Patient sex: M
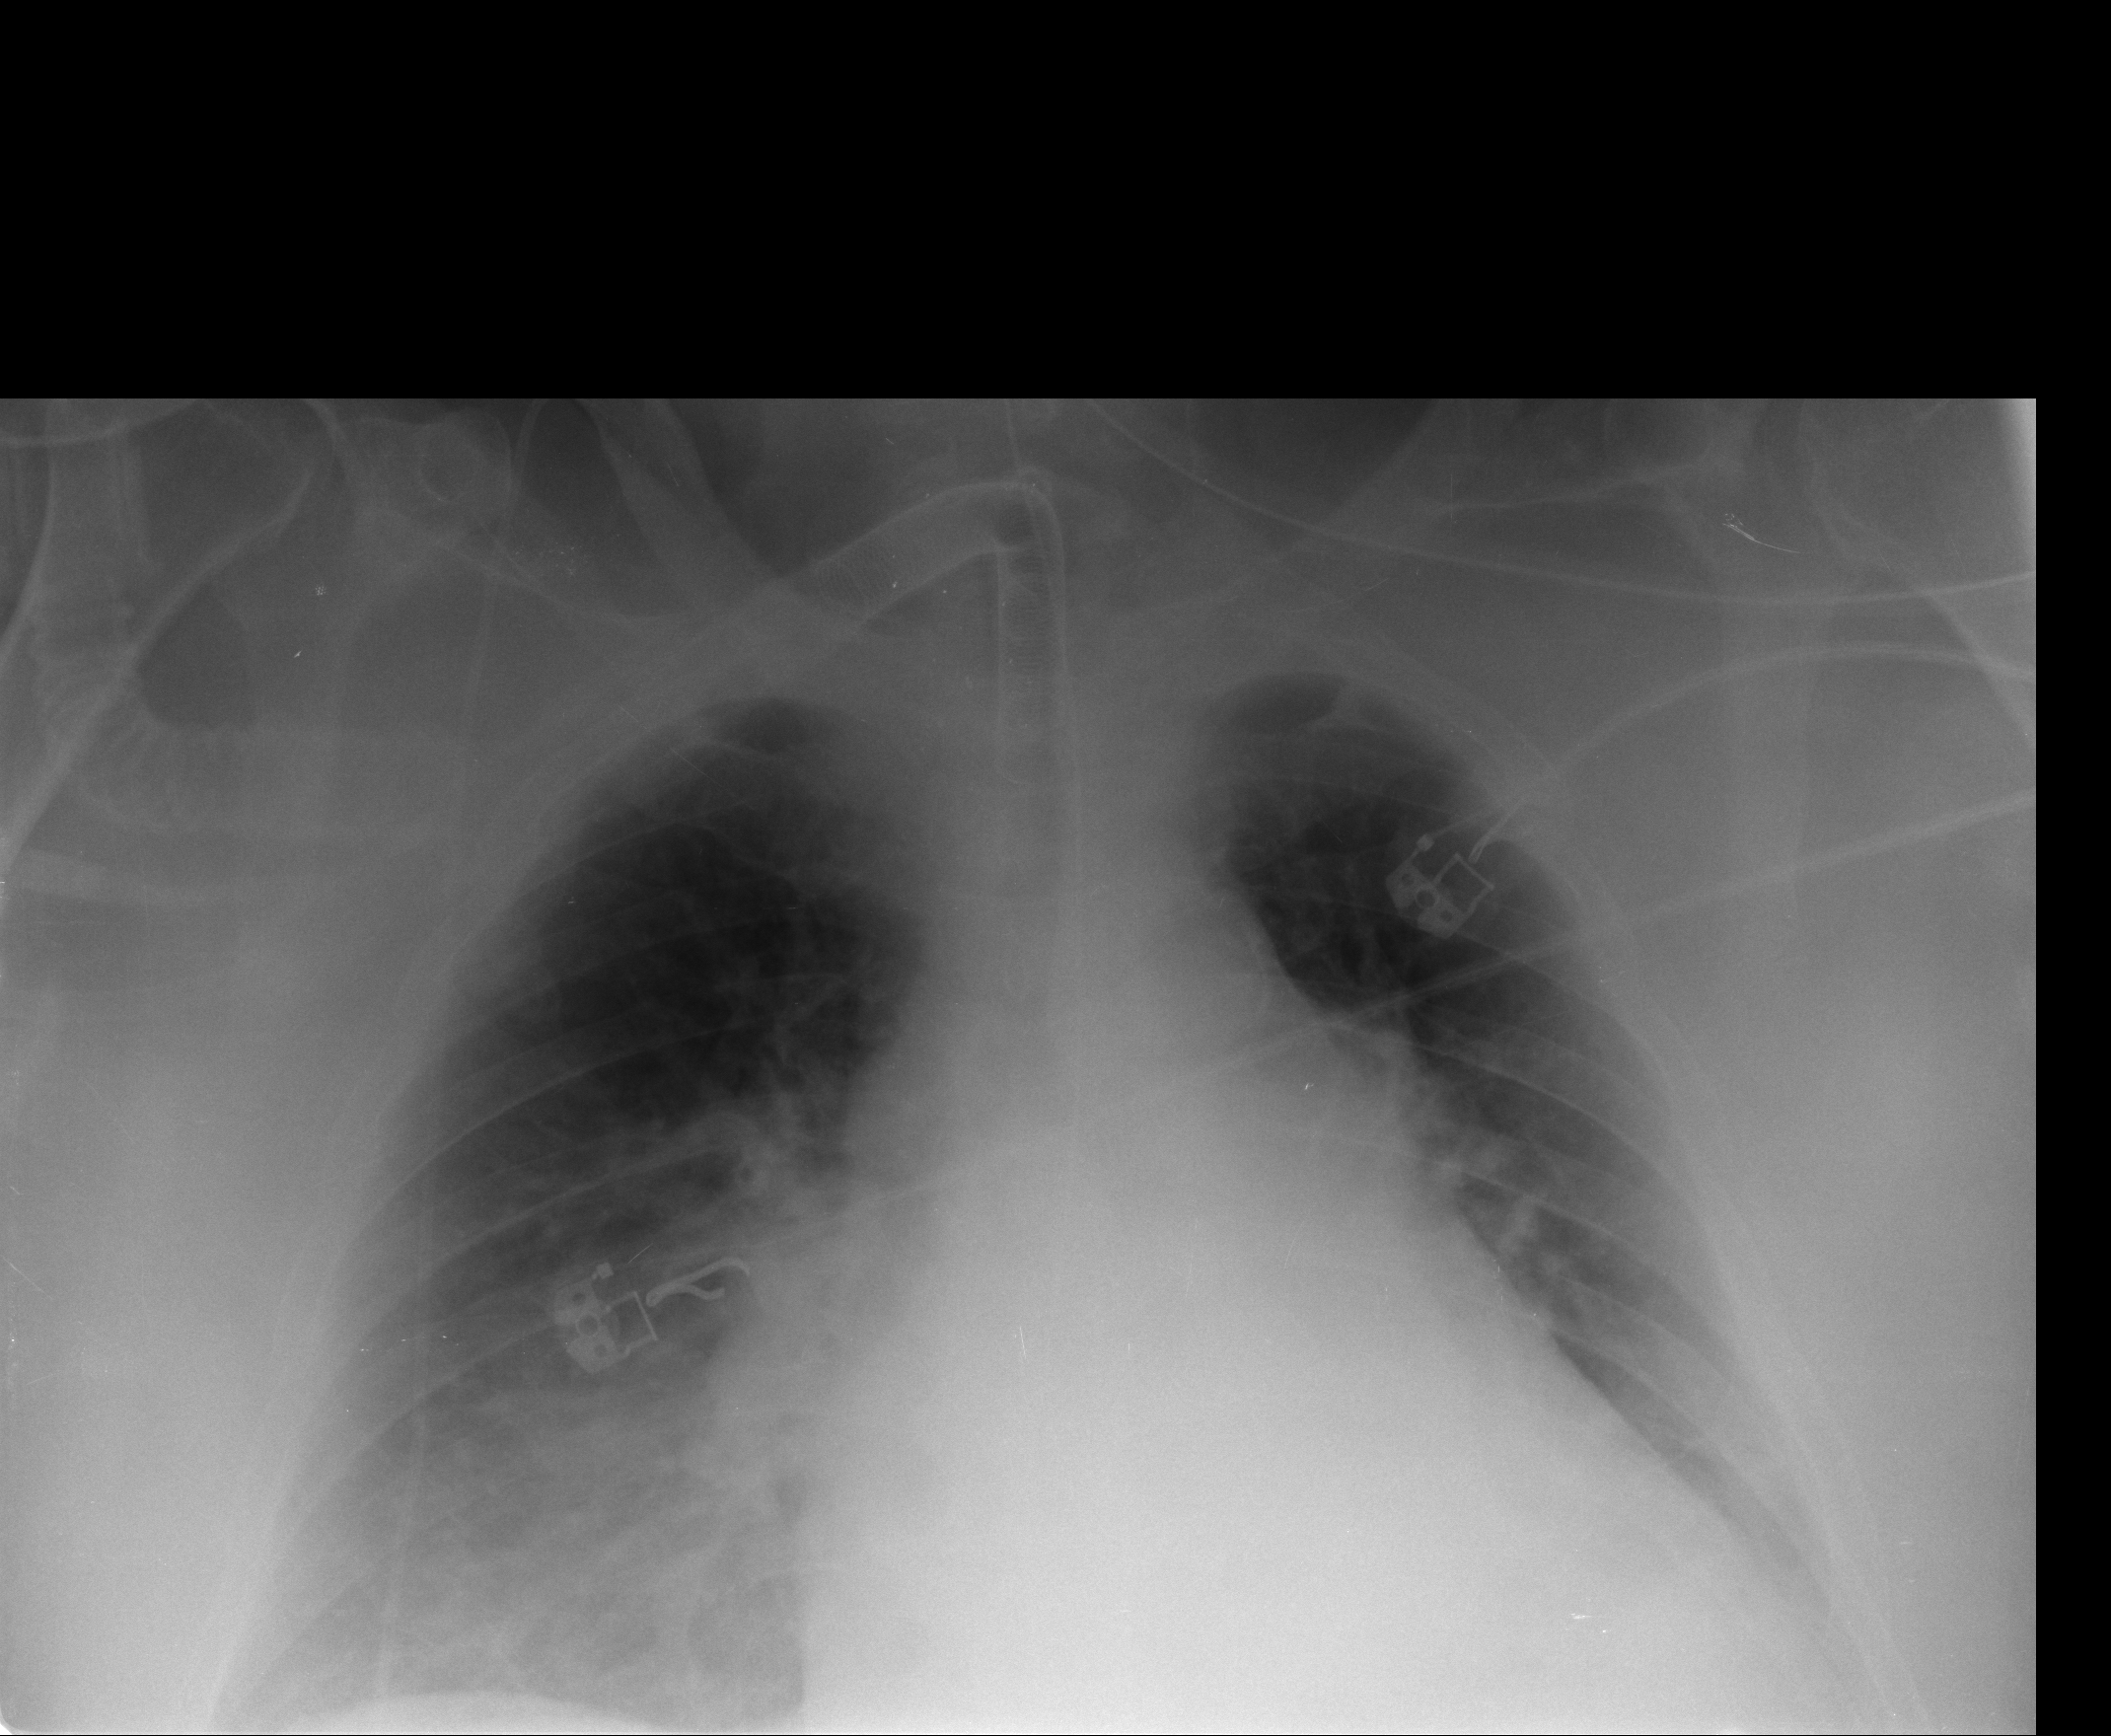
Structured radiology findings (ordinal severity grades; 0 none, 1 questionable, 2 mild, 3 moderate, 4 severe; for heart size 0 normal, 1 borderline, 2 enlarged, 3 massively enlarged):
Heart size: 3
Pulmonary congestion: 2
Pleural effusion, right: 1
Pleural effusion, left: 1
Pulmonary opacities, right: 1
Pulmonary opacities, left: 0
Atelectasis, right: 2
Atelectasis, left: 1